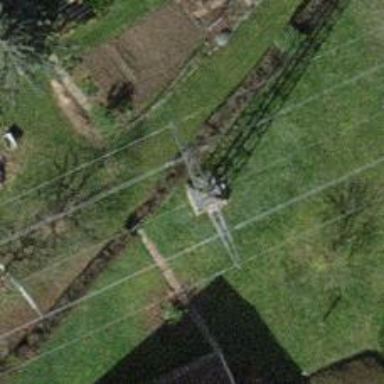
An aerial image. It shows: Power line is depicted.